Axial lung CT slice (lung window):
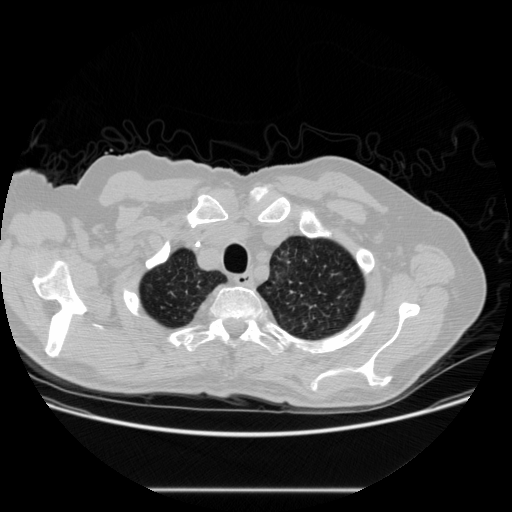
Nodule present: no